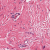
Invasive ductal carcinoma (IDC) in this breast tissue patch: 0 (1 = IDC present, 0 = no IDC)